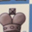
Piece: bK